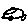
Label: car